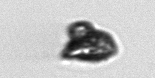
Label: Delphineis